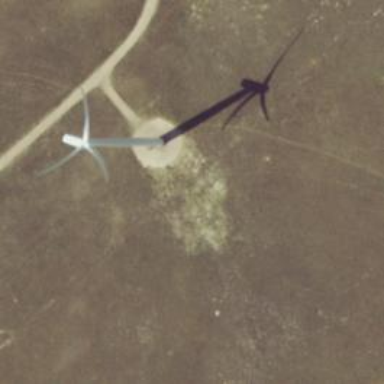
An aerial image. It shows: Wind turbine power generator.